Question: Original = minSdkVersion 21
But when I changed
> minSdkVersion 21
to
> minSdkVersion 14
I am getting an error:

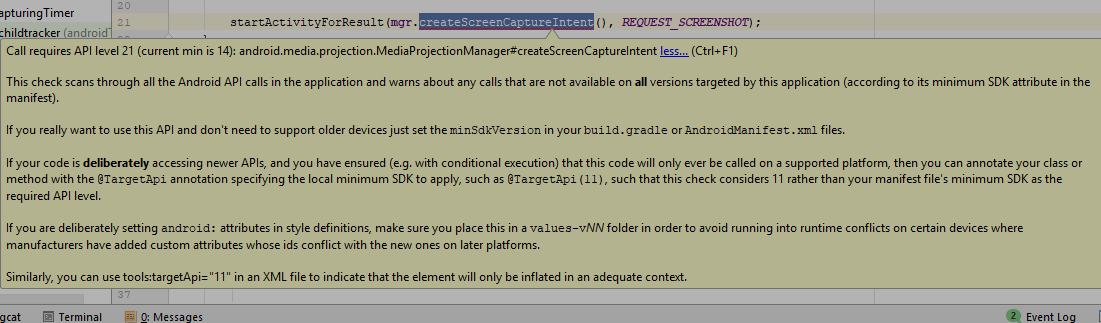
Answer: This is because your are using <URL> which is only available from API 21.
Please read <URL>